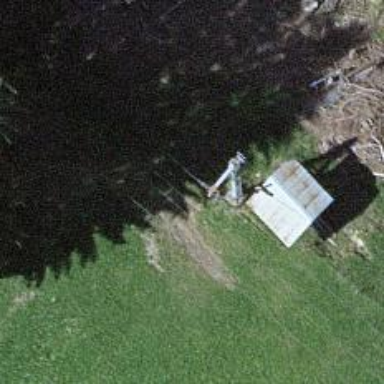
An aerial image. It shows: Pylon for aerialway.